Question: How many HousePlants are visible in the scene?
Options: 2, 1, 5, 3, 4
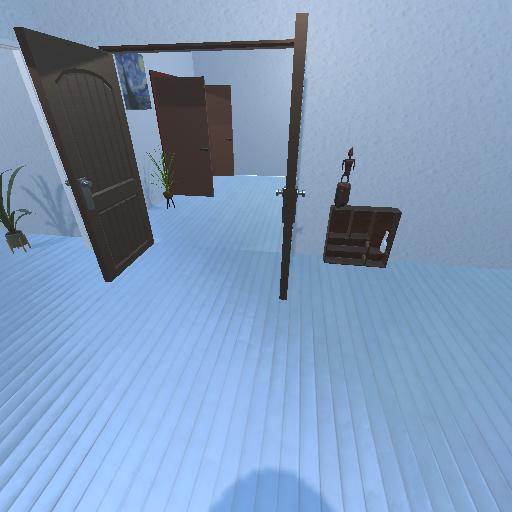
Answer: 2